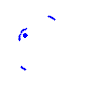
Particle: pion